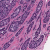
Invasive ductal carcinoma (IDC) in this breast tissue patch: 1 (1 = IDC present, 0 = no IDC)